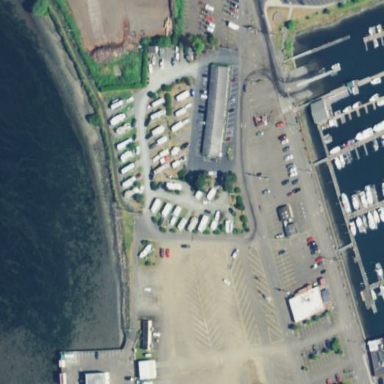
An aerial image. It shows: Caravan site for tourism.